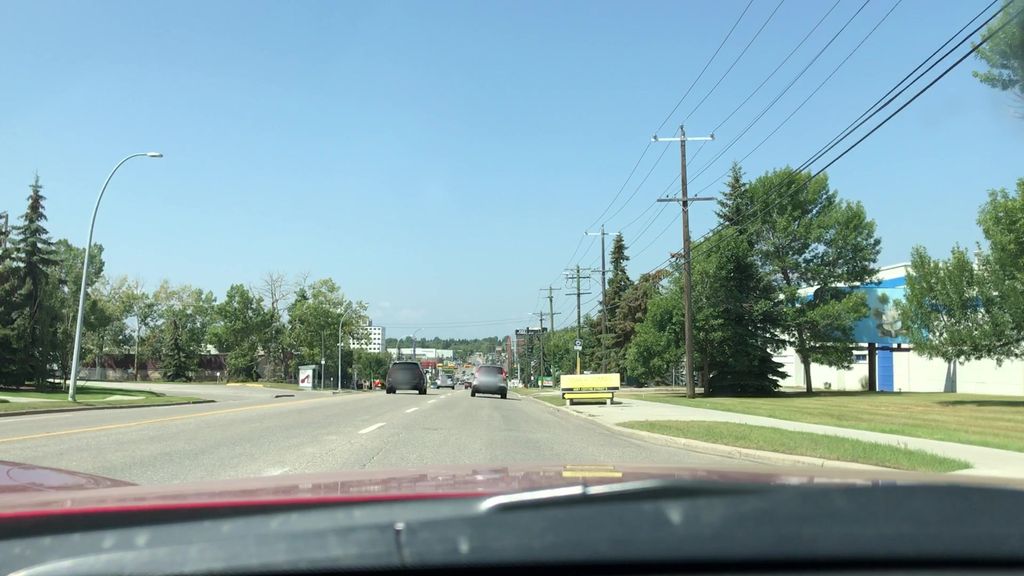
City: calgary